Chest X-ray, AP view. Patient: 58 years old, sex M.
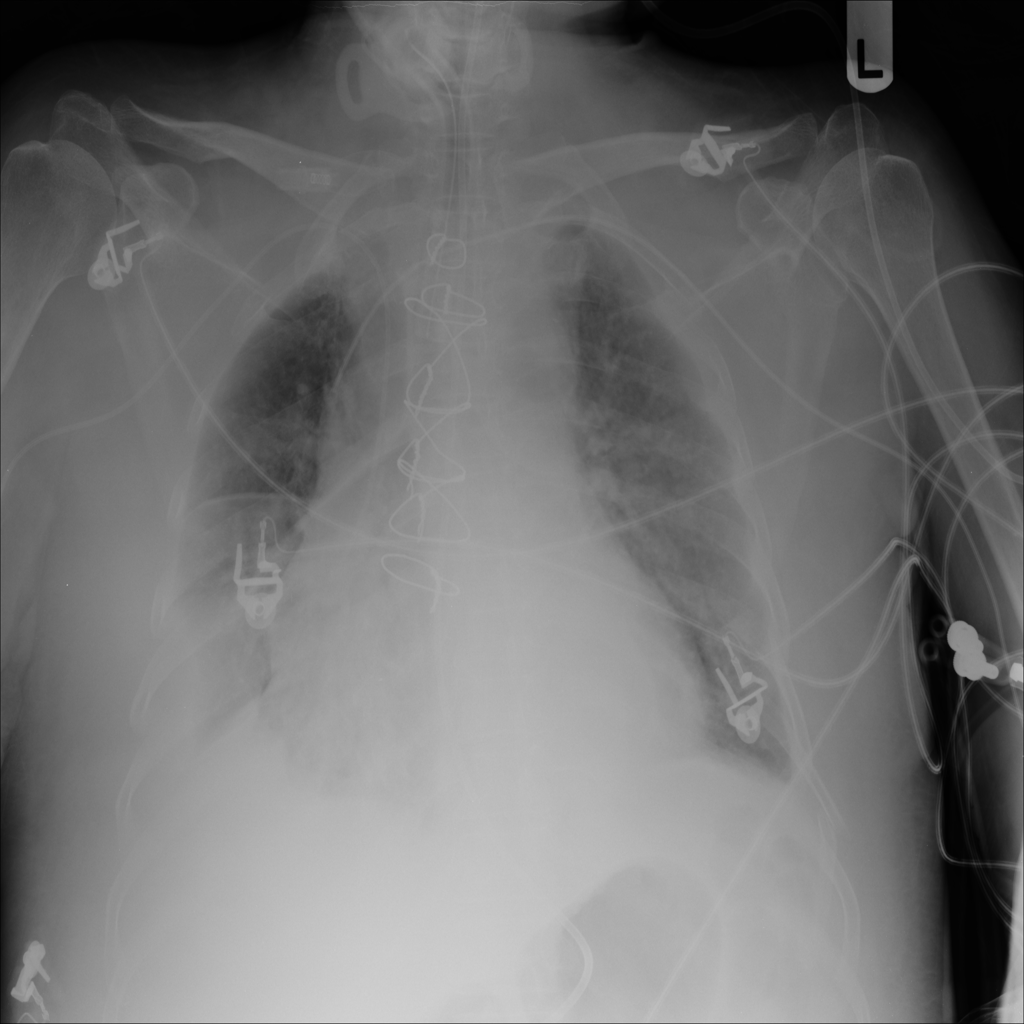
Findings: Edema, Effusion